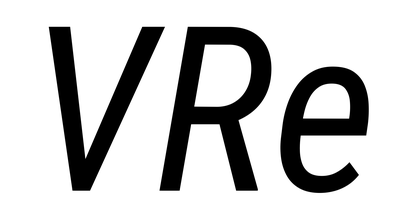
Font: Roboto-Italic_Condensed_Italic